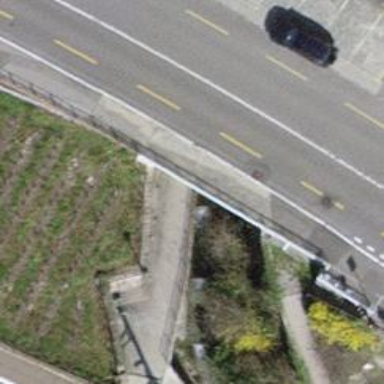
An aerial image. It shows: Footway.